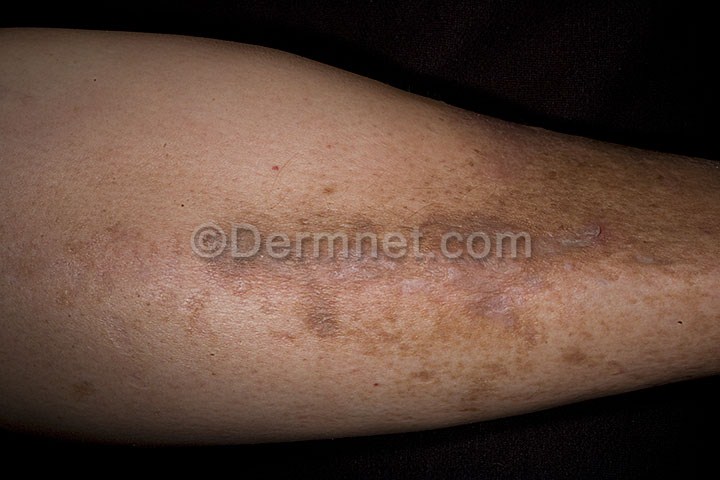
Disease: Systemic Disease